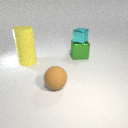
small cyan metal cube above large green metal cube